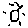
Label: sun